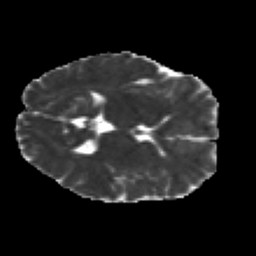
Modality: MD
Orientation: axial
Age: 28
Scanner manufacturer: siemens
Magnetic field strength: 3 T
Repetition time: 2.2 s
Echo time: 0.084 s